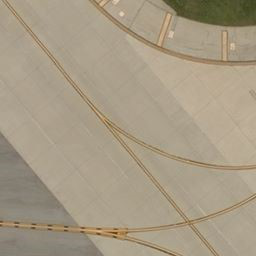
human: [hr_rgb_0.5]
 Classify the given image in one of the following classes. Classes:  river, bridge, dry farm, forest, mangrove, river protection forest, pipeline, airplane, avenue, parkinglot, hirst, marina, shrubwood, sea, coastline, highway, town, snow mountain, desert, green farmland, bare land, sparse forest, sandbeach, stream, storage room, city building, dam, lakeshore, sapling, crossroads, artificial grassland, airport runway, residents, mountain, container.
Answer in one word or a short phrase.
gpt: airport runway